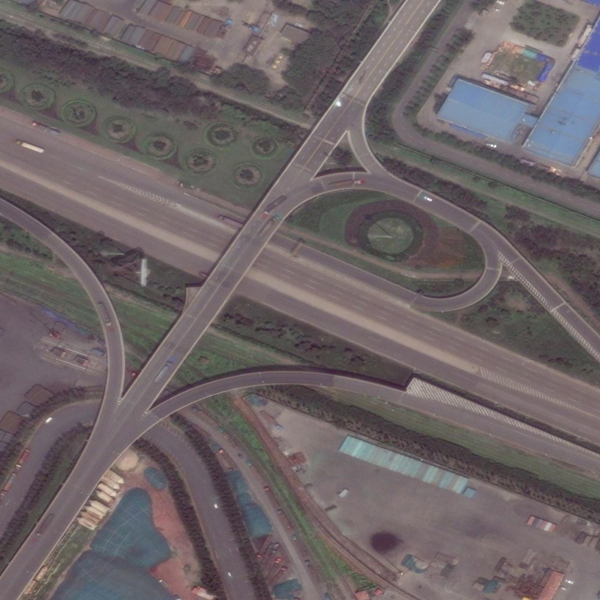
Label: Viaduct